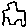
Label: car